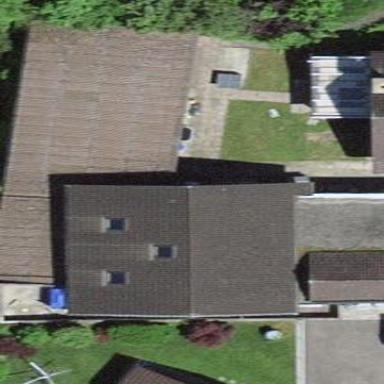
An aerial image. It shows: Building with flat roof.